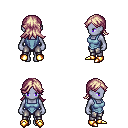
a pixel art fantasy rpg character, female body template, dark elf, purple skin, blue vest, metal pants, white blonde loose hair, gold boots, four views (front, back, left, right), 2x2 character sprite sheet, small pixel art, hard edges, no anti-aliasing